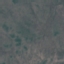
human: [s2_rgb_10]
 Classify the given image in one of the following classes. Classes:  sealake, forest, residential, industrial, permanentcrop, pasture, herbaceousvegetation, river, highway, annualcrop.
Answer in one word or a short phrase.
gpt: HerbaceousVegetation